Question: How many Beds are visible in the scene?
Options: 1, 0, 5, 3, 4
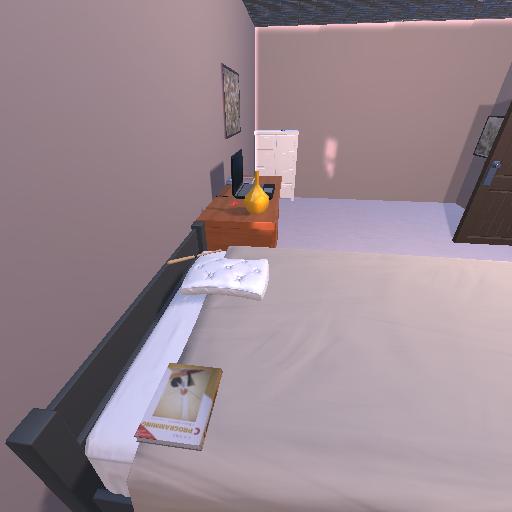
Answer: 1